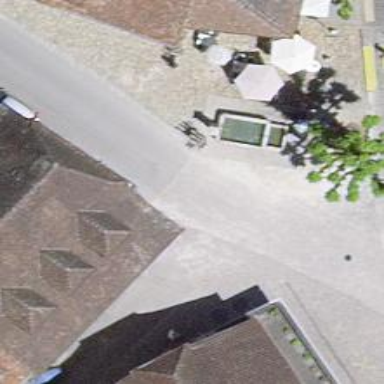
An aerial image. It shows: Fountain.